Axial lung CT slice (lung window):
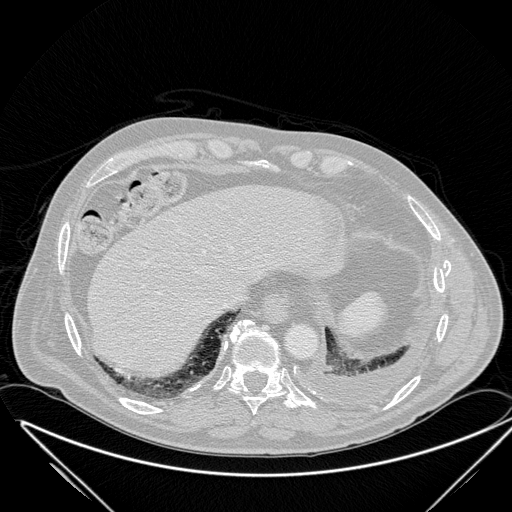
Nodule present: no